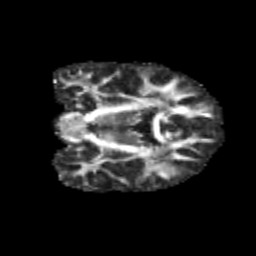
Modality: FA
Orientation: coronal
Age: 12
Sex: male
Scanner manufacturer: siemens
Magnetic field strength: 3 T
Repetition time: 3.8 s
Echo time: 0.07 s